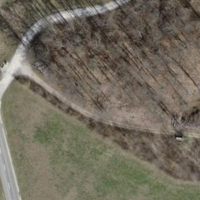
EUNIS habitat code: 41
Species observed at this site:
Lathyrus vernus
Acer pseudoplatanus